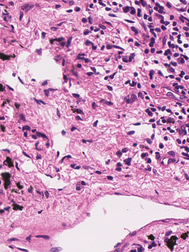
Tumor epithelial tissue: no
Tumor-associated stroma tissue: yes
Normal tissue: no